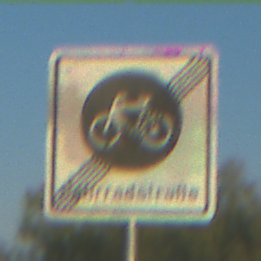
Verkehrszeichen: EndeFahrradstrasse
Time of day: SunriseSunset
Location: Outdoor (RoadRail)
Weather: Clear
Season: NotSpecified
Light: Natural